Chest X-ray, AP view. Patient: 17 years old, sex F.
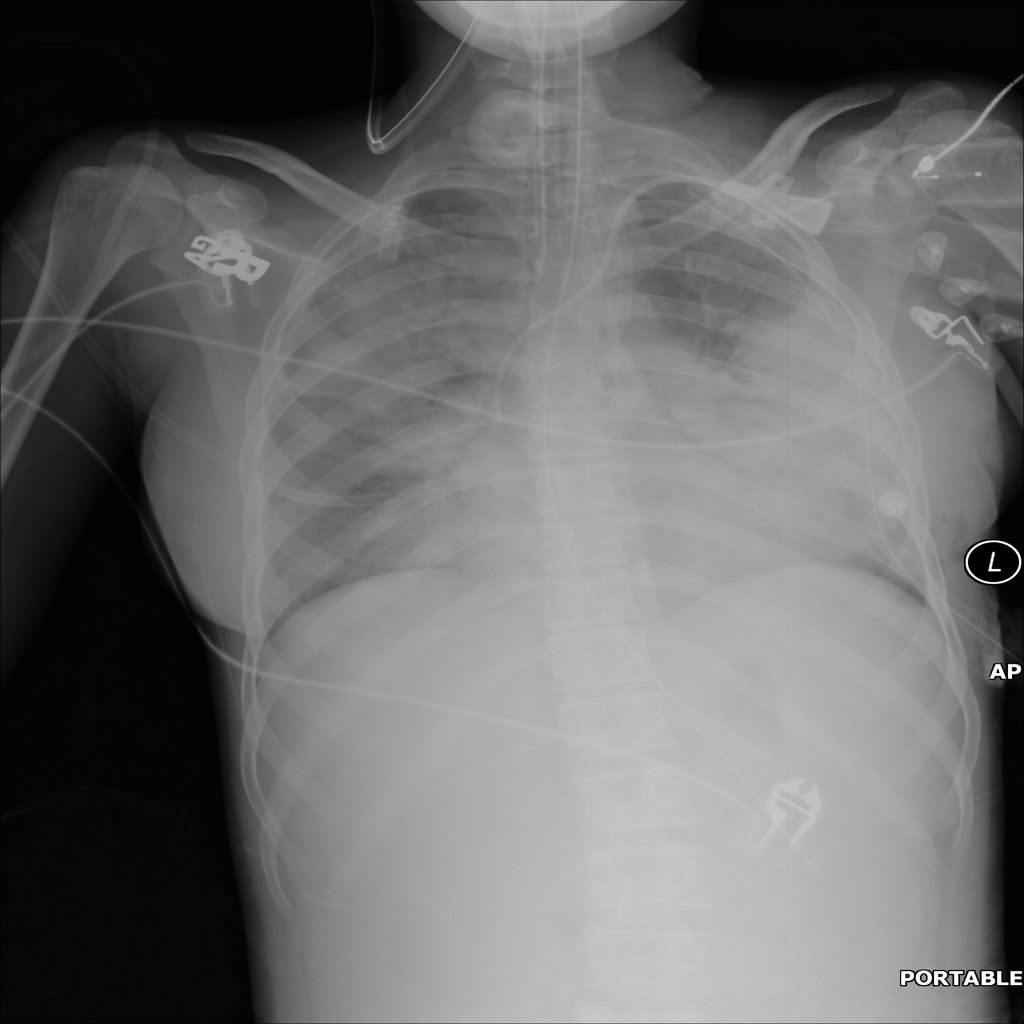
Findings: No Finding